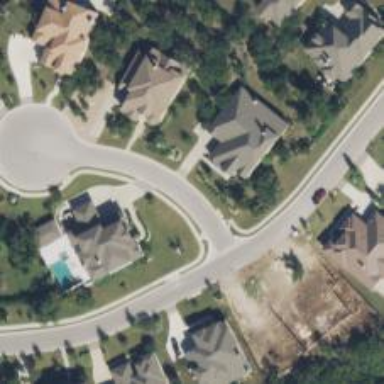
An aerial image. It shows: Residential road.